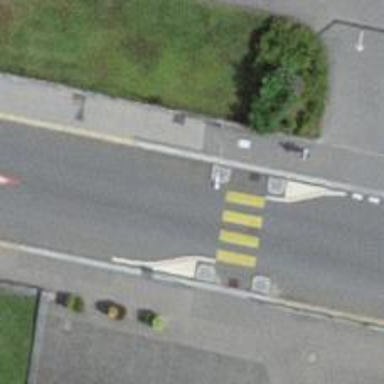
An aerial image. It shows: Zebra crossing on the road.